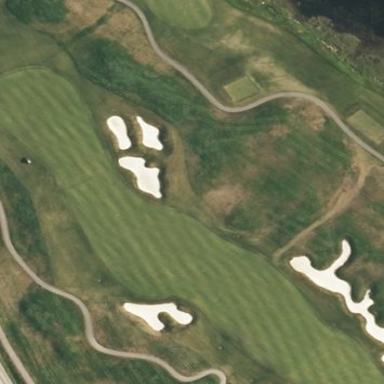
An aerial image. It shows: Area of rough grass used for golf.